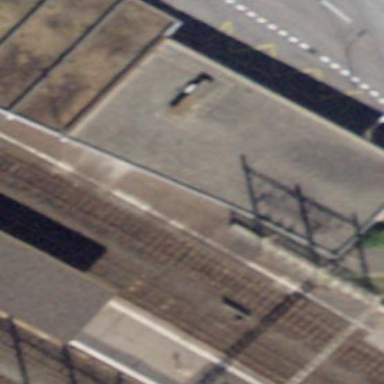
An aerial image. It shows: Transportation building.